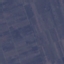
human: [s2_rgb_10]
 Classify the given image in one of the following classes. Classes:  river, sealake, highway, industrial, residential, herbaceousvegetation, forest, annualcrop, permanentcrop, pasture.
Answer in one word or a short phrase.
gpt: PermanentCrop